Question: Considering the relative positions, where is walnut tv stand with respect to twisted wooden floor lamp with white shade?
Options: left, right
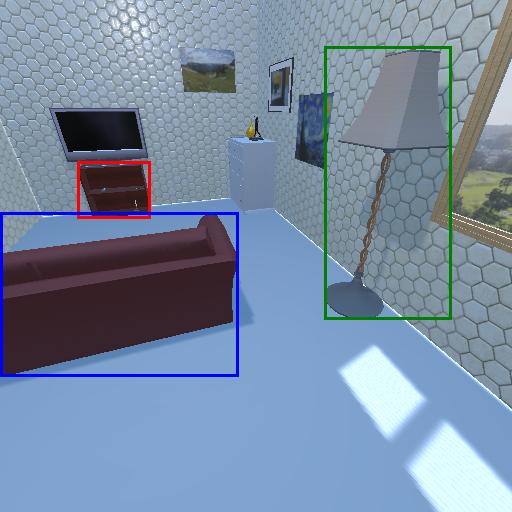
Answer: left